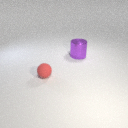
large purple metal cylinder to the right of small red rubber sphere